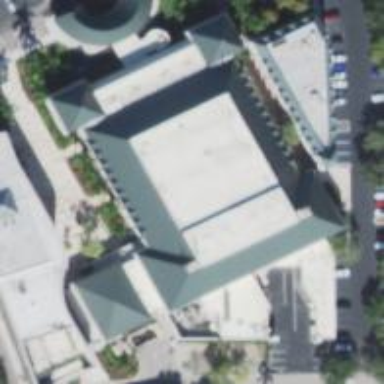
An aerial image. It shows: Arts centre.